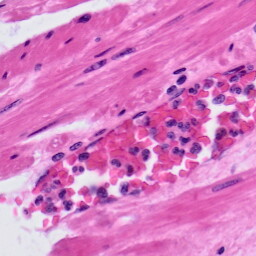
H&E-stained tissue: Prostate